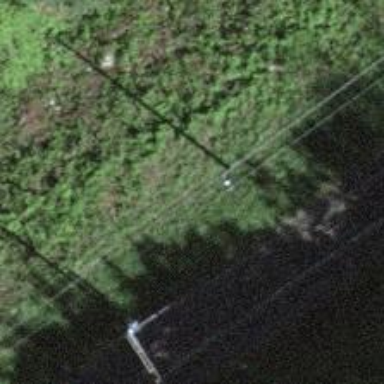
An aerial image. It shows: Power pole.